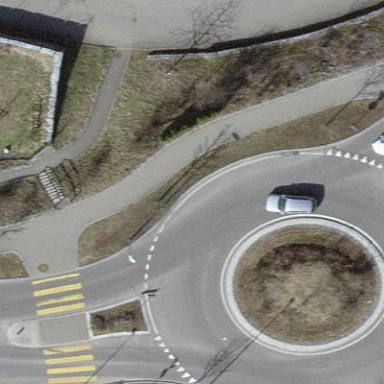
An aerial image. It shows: Secondary road made of asphalt leading to roundabout.